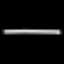
Label: line